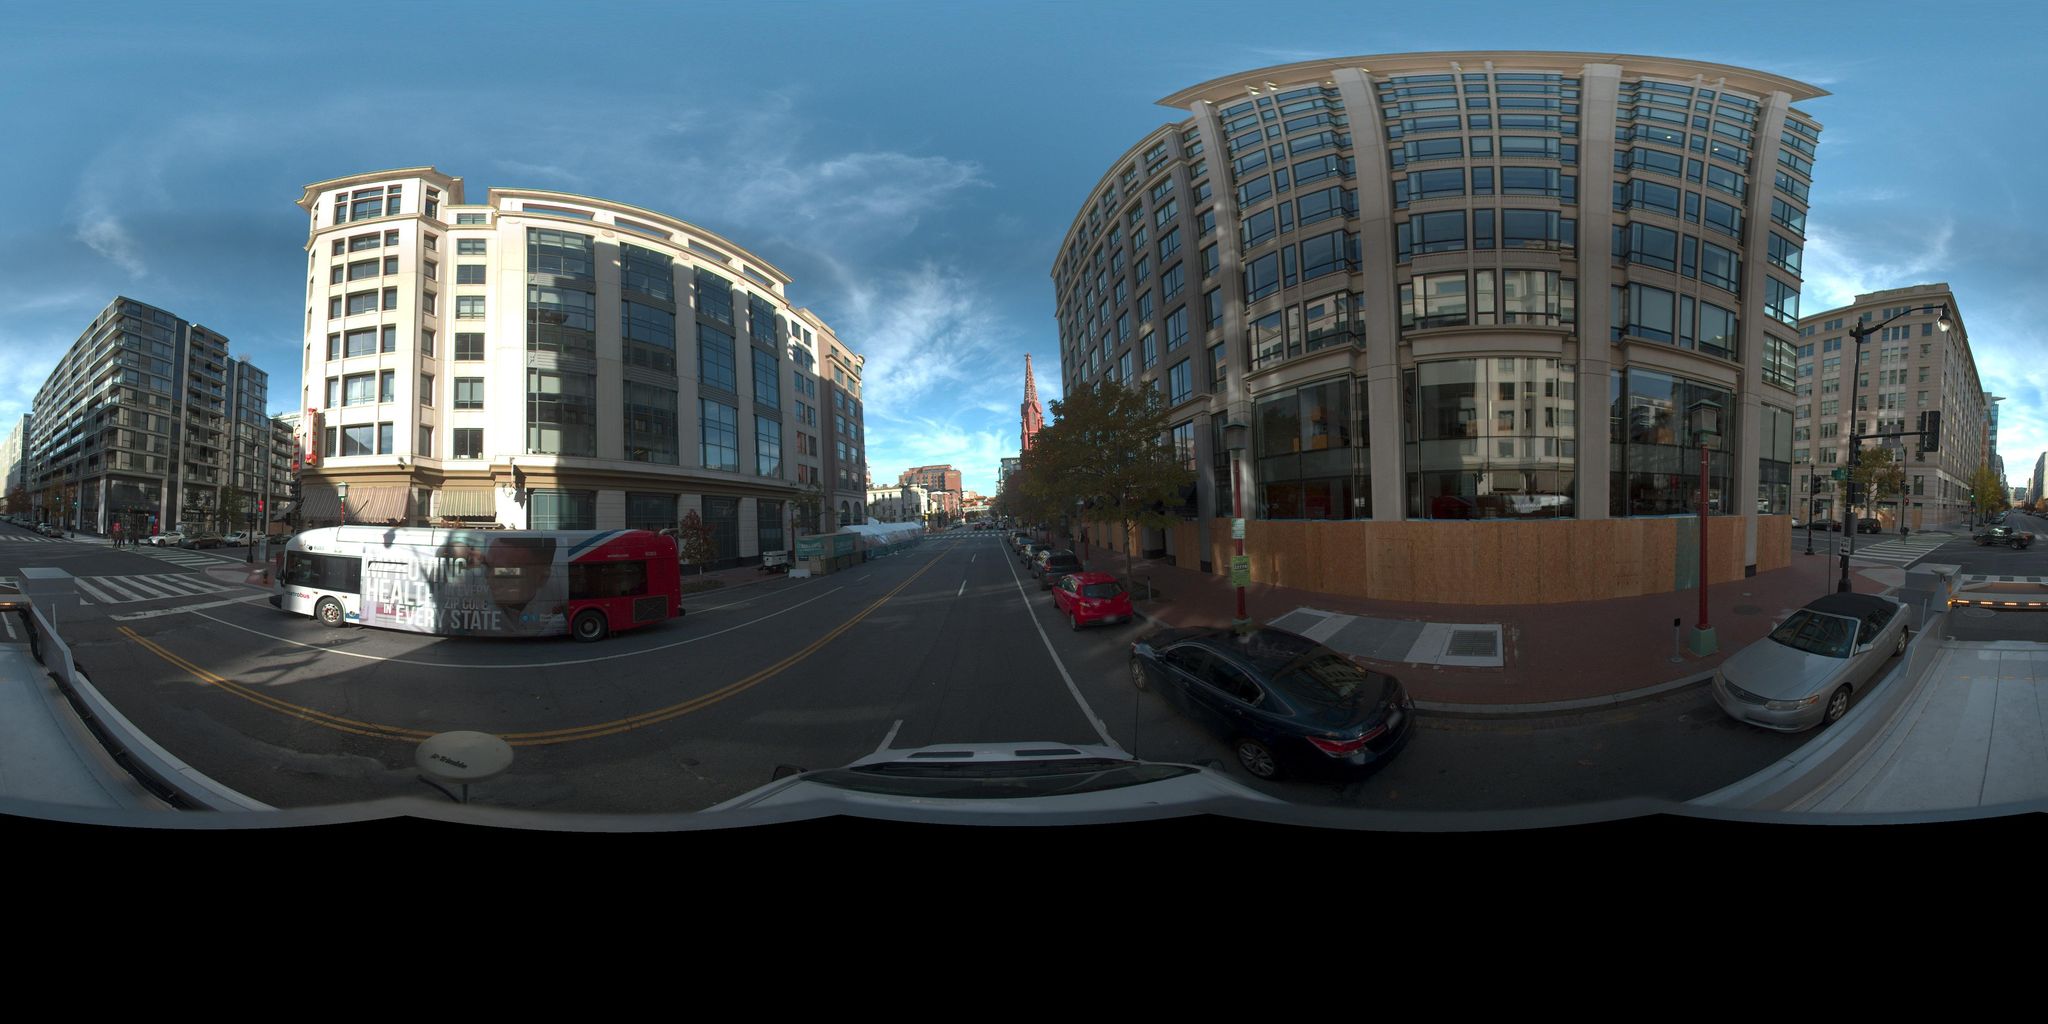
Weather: clear
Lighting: day
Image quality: good
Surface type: driving surface
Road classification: footway
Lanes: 6
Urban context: urban centre
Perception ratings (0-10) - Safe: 0.78, Lively: 4.86, Beautiful: 5.33, Boring: 1.48, Depressing: 4.11, Wealthy: 3.82